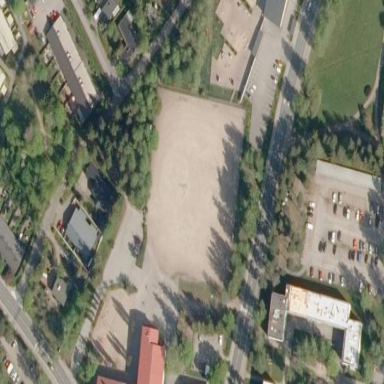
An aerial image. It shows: Multi-sport pitch with fine gravel surface for leisure land.